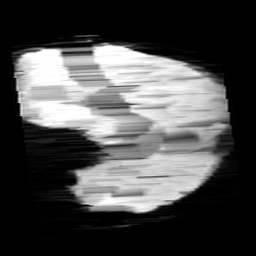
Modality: minIP
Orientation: sagittal
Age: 12
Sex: male
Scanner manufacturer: siemens
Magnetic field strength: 3 T
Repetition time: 0.027 s
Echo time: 0.02 s